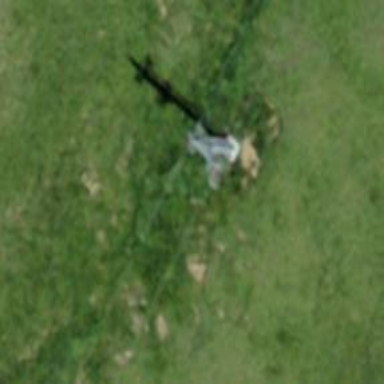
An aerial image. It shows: Pylon used for aerialway.